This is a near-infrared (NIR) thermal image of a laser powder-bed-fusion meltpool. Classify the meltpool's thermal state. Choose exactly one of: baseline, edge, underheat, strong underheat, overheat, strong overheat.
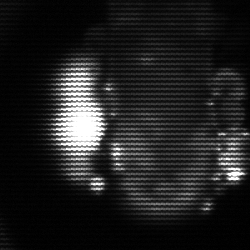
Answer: strong underheat